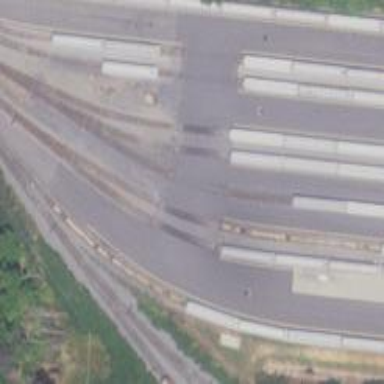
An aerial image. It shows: Railway yard.